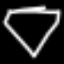
Label: diamond